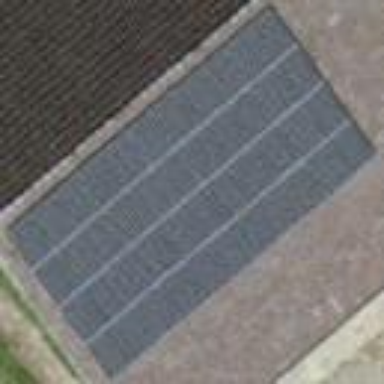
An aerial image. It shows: Solar photovoltaic panel generator.